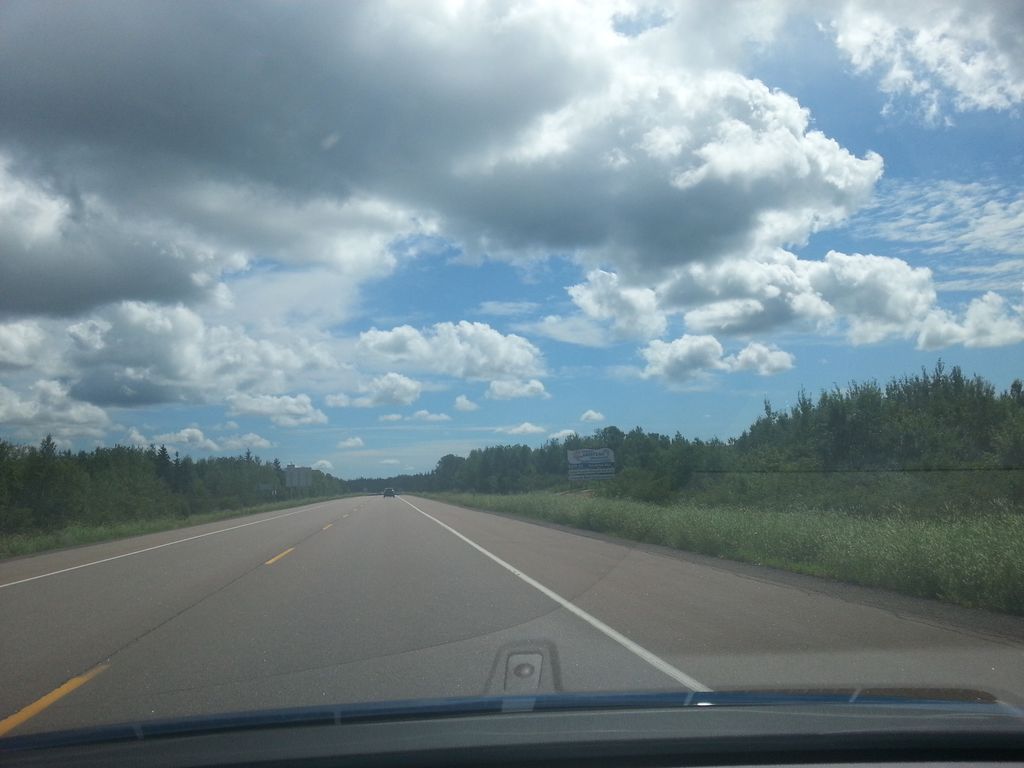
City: charlottetown